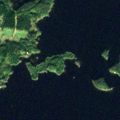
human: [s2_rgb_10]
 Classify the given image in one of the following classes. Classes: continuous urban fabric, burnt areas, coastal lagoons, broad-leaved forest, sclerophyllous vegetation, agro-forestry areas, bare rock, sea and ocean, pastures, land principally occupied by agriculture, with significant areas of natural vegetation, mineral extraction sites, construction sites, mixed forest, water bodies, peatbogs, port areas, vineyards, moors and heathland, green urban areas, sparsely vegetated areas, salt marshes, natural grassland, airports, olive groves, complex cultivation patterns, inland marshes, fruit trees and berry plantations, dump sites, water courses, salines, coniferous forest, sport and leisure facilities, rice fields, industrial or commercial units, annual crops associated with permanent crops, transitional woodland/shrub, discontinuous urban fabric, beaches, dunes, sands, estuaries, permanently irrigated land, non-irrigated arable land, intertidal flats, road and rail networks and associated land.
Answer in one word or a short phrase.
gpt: coniferous forest, mixed forest, transitional woodland/shrub, water bodies